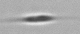
Label: Cylindrotheca_morphotype1